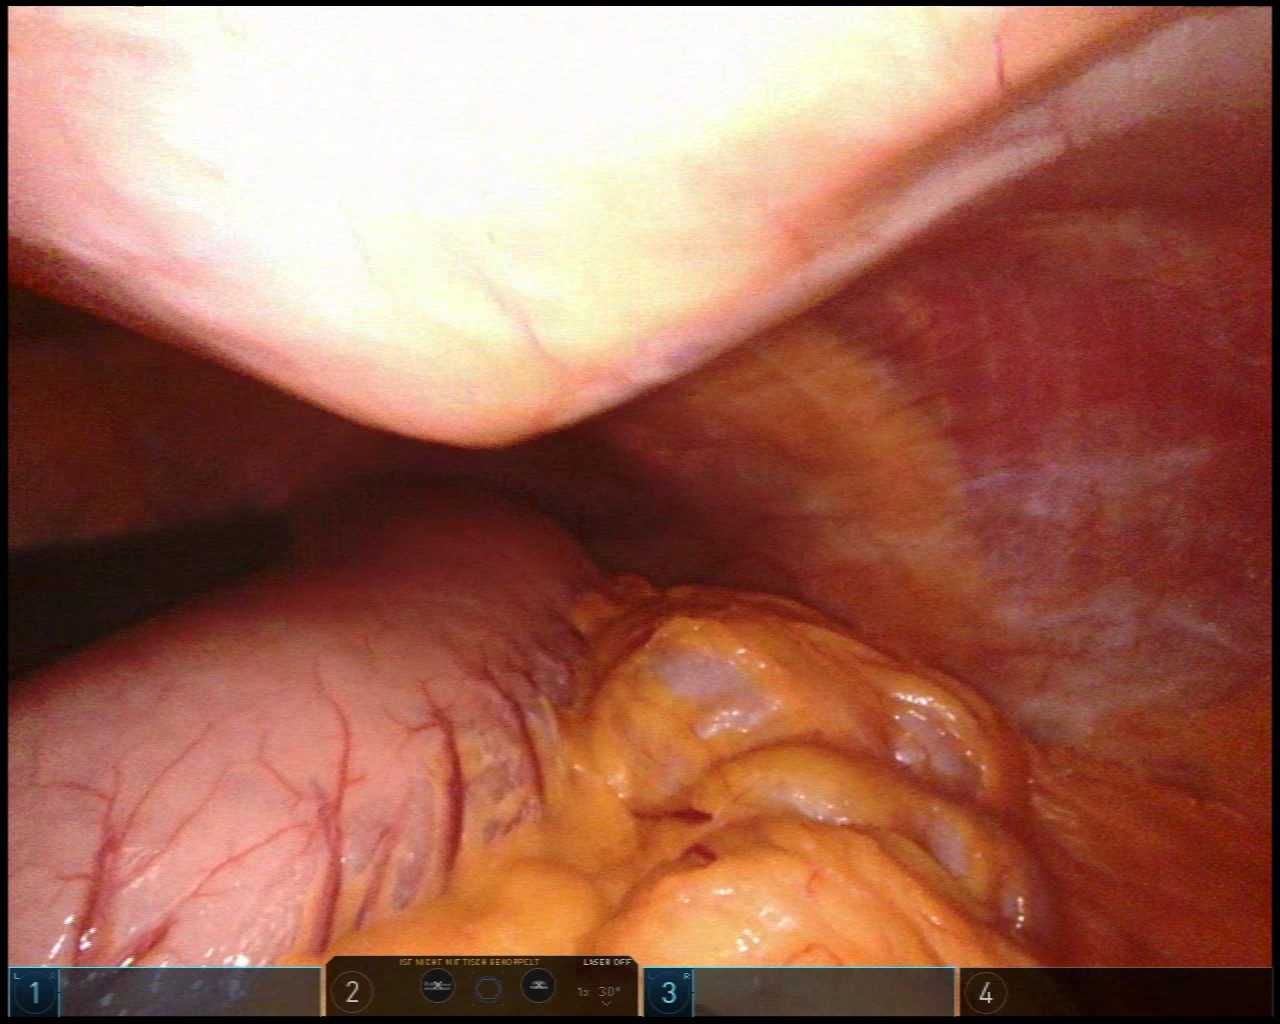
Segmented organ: abdominal_wall
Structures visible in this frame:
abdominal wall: yes
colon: yes
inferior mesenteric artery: no
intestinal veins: no
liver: yes
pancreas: no
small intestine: no
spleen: no
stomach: yes
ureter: no
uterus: no
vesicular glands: no